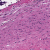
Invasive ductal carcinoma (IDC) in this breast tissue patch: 0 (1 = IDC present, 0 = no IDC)